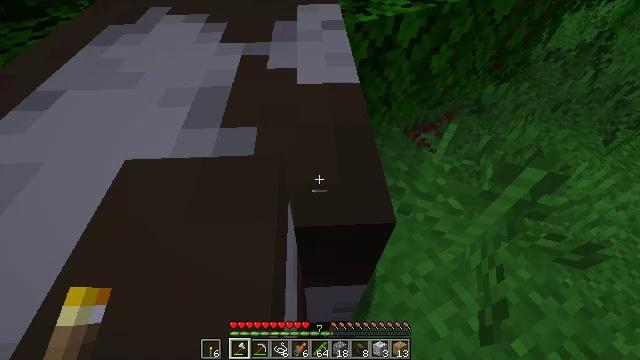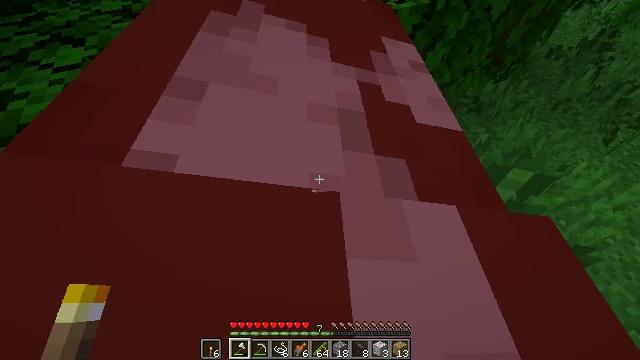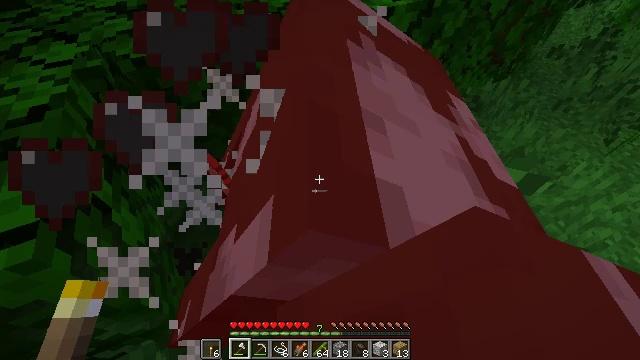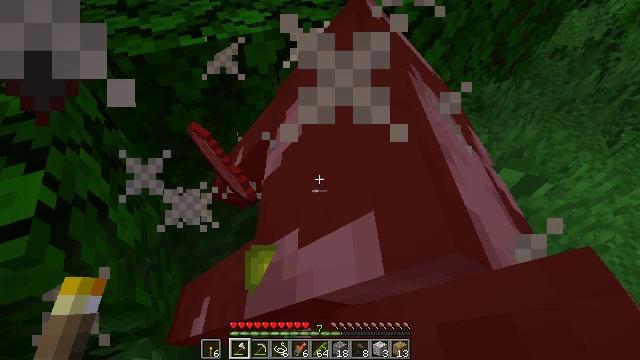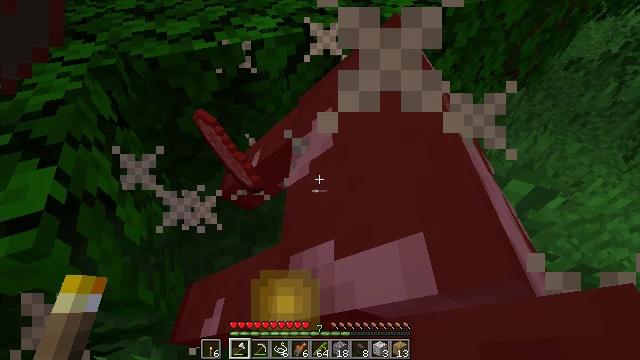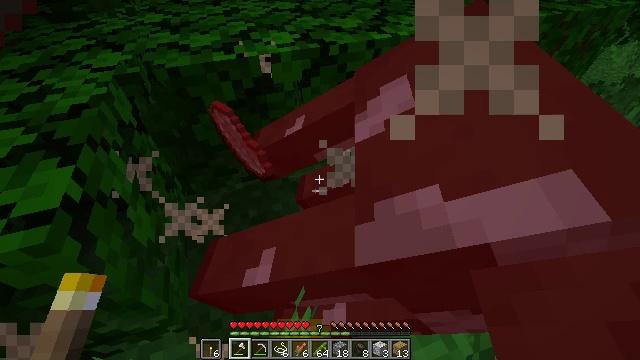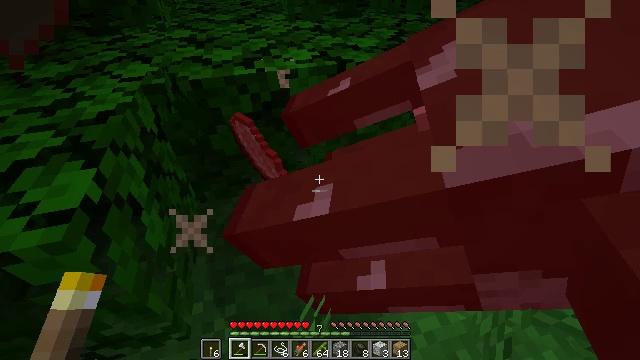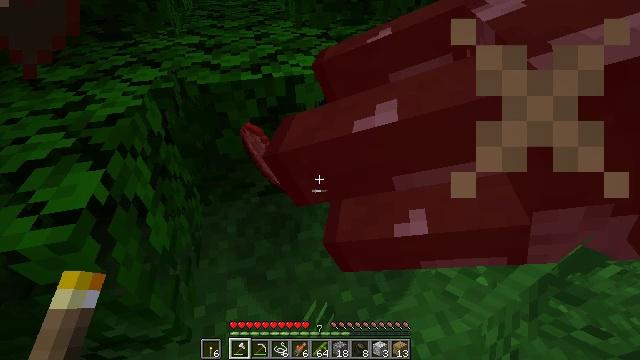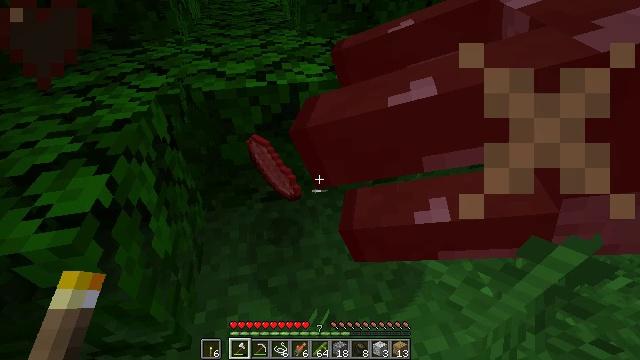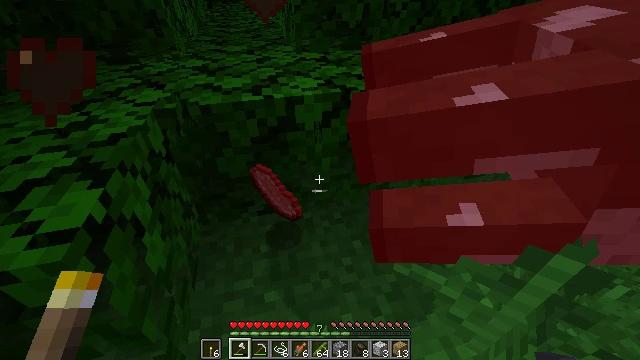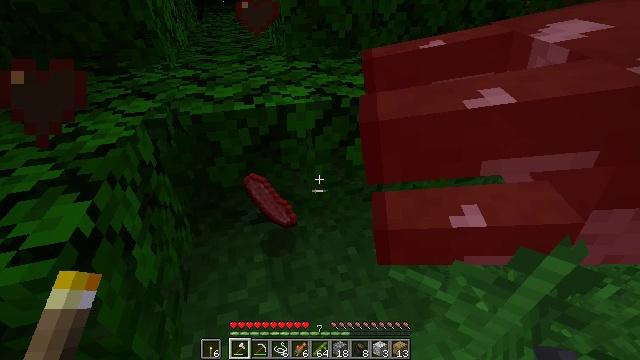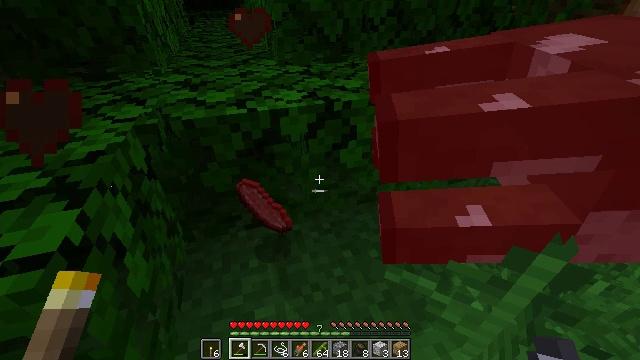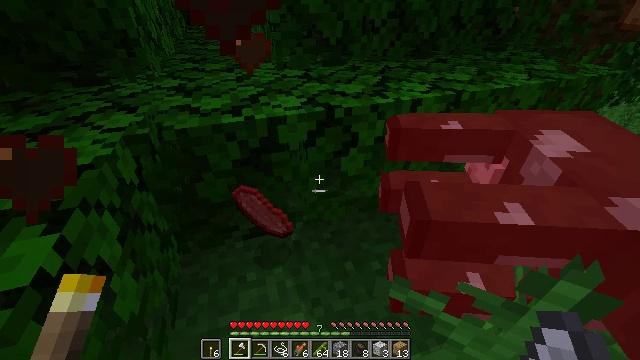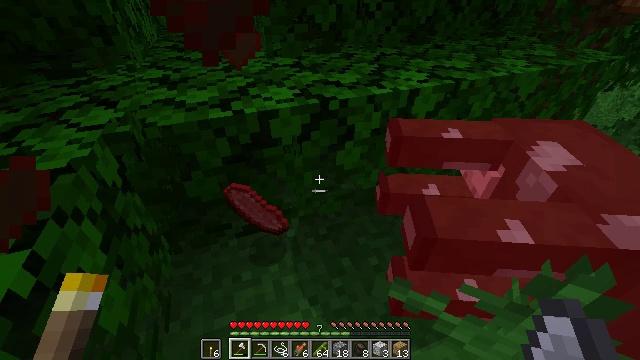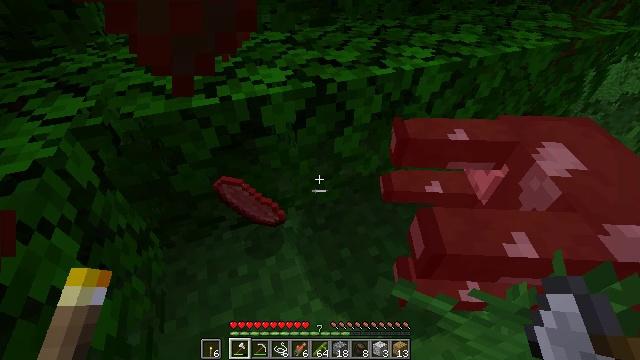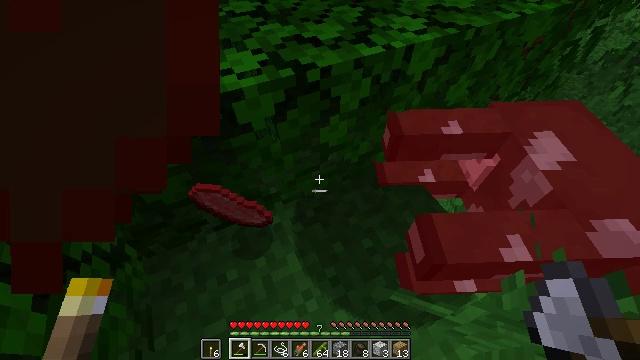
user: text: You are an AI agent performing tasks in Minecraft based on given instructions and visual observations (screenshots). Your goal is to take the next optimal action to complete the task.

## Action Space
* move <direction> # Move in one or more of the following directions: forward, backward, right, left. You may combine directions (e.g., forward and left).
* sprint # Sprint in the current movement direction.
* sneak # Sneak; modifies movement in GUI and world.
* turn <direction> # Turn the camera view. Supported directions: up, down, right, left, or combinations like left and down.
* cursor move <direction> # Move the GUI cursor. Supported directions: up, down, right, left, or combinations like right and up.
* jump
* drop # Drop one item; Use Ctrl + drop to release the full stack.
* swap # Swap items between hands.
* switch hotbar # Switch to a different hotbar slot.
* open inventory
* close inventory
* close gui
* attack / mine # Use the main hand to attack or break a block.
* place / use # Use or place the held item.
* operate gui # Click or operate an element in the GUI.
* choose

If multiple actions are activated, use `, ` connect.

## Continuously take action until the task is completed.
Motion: motion action
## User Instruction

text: Gather cocoa beans from the pod.
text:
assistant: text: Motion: no_op
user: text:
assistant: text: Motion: no_op
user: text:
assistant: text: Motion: no_op
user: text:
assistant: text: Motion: turn left and up
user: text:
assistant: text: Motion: turn left and up
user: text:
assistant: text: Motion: turn left and up
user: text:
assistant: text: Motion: turn left and up
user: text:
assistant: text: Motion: turn up
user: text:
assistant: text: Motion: turn right and up
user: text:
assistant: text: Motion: turn right and up
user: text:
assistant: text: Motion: turn right
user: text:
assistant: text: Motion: move forward
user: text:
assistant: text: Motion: move forward, turn right and down
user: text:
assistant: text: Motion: move forward, turn right and down
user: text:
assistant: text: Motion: move forward, turn right and down
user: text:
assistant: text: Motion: move forward, turn right and down
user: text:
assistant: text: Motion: move forward, turn right
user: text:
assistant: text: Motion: move forward and move right, turn right and up
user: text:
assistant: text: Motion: move forward and move right, turn right and up
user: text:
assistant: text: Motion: move forward and move right, turn right and up
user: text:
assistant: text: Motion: move forward and move right, turn right and up
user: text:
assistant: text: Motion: move forward and move right, turn right and up
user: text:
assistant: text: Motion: move forward, turn right and up
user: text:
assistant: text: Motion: move forward, sprint, turn right and up
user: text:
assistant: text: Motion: move forward, sprint, turn right and up
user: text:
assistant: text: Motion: move forward, sprint, turn up
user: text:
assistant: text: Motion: move forward, sprint, turn up, jump
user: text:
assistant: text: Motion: move forward, sprint, turn left and up, jump
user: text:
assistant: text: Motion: move forward, sprint, turn left and up, jump
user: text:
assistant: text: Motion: move forward, sprint, turn left and up, jump